Question: I am about to implement some algorithm in telosb motes. What I need to do is, take a file and split it up in smaller objects and then splitting up the object to even smaller object called pages, like described in the figure below.
After doing that, the page will be transmitted wirelessly to other mote.
One at a time called packet.

I have an array with of 2000 bytes which i want to spilt up like shown in the figure, the requirement for the page is that the packet shall be less then 110 bytes each or less.
'''
nx_uint16_t file[1000];
int j, A;
for ( j = 0;j<1000;j++)
{
int ra = (rand() +1) % 10;
}
A = sizeof(file);
printf("
Array size: %d Bytes", A );
'''
Any help would be appreciated.
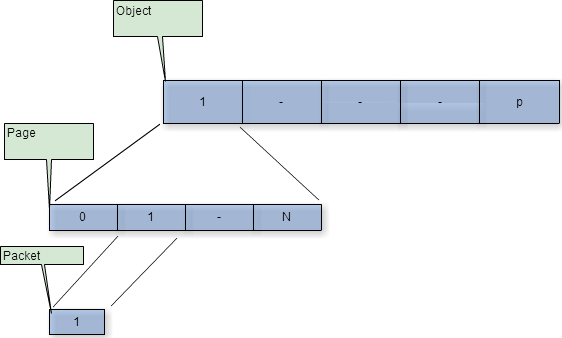
Answer: If you have three defined sizes for Object, Page and Packet, then use the three arrays of said sizes and copy the elements serially.
Since you have 2000 bytes, dividing it into 110 byte chunk means that there will be ceil(2000/110) packets. However your packet may contain headers or checksums or both (prefix and suffix data).
'''
byte array[2000];
byte packet[110];
unsigned packet_count = 0;
for(int i = packet_count * 110, j = 0; j < 110; ++j, ++i)
packet[j] = array[i] ;
++packet_count ;
forward(packet);
'''
Notice that 'i' starts from 'packet_count * 110' whereas 'j' moves from '0' to '109'.